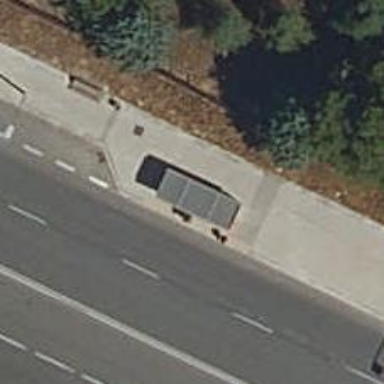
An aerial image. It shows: Bus stop with platform for public transport.